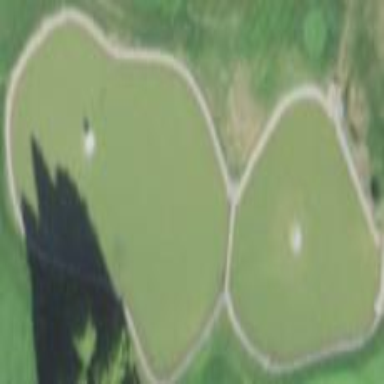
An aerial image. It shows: Water hazard on golf course. The hazard is natural water feature.